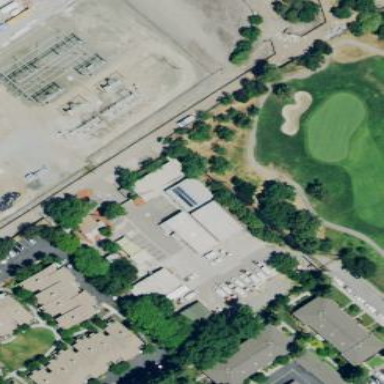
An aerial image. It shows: School.